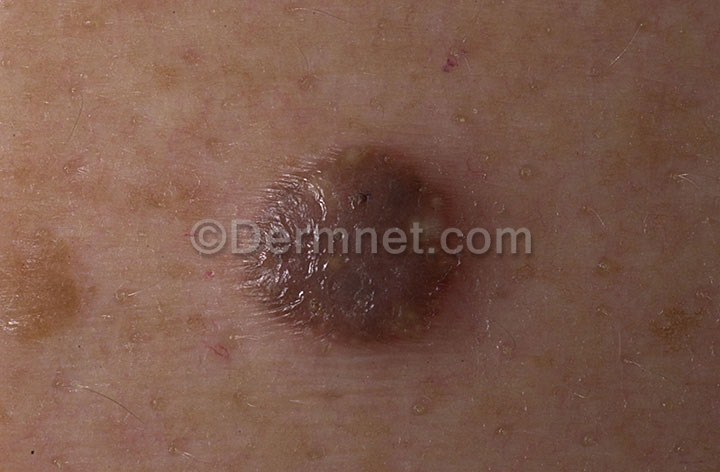
Disease: Seborrheic Keratoses and other Benign Tumors